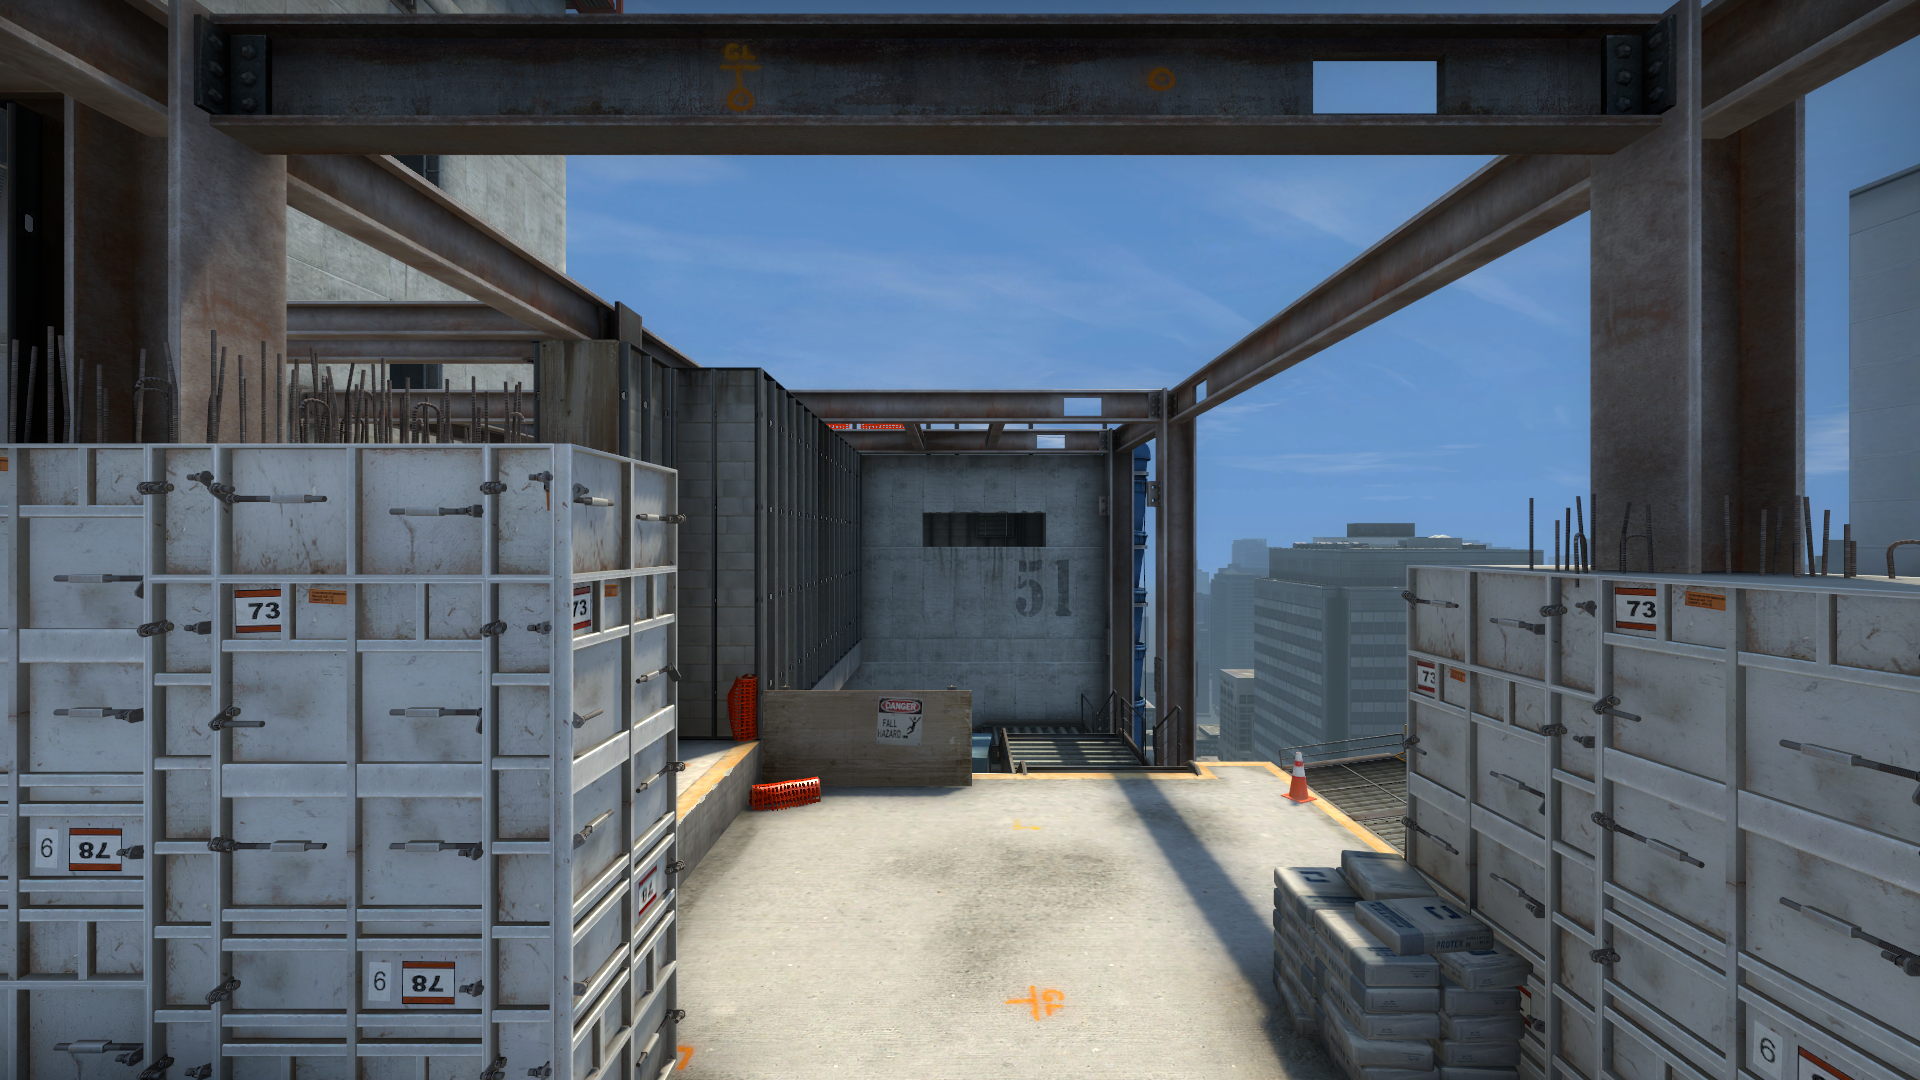
Map: de_vertigo